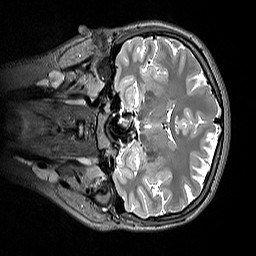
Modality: T2w
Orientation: coronal
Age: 27
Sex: male
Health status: healthy
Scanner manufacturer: siemens
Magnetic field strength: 3 T
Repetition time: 3.2 s
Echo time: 0.412 s